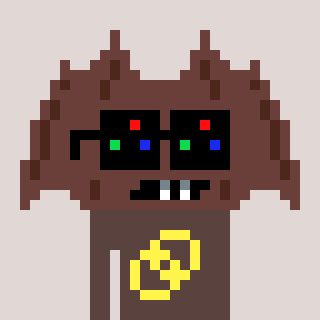
a pixel art character with square black sunglasses, a bat-shaped head and a darkbrown-colored body on a warm background